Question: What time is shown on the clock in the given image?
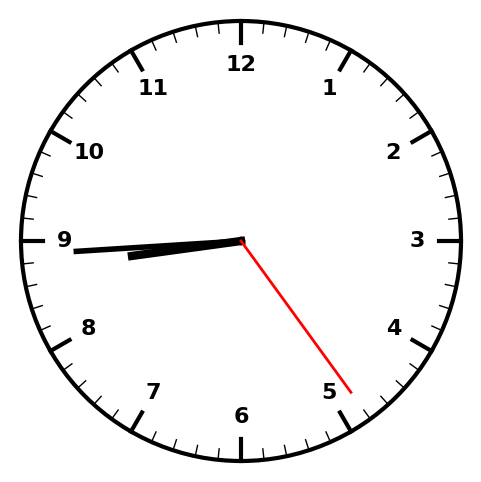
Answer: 08:44:24